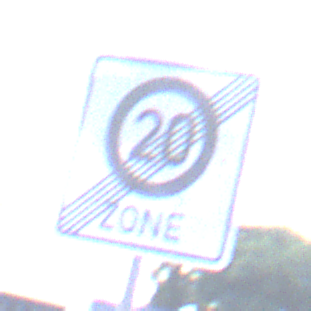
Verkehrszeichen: EndeZone20
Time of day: SunriseSunset
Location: Outdoor (Suburban)
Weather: PartlyCloudy
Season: NotSpecified
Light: Natural